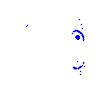
Particle: kaon